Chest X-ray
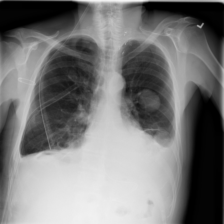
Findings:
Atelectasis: negative
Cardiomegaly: negative
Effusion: positive
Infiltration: negative
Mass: positive
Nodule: negative
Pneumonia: negative
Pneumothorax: negative
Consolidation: negative
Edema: negative
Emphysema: negative
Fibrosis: negative
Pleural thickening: negative
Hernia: negative